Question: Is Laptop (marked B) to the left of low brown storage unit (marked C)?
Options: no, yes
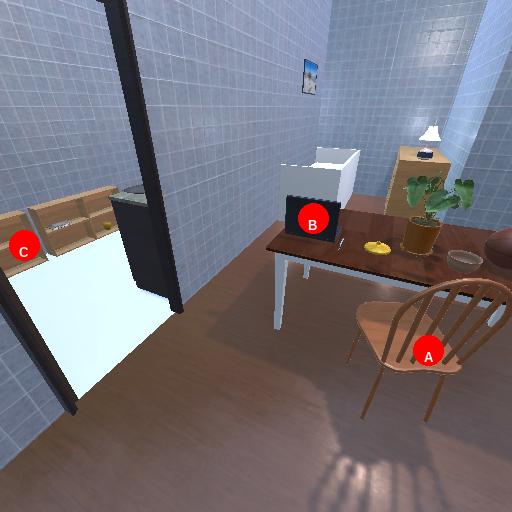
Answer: no